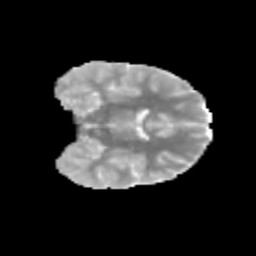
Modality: MD
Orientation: coronal
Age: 11
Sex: female
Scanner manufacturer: siemens
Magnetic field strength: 3 T
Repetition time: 3.8 s
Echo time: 0.07 s